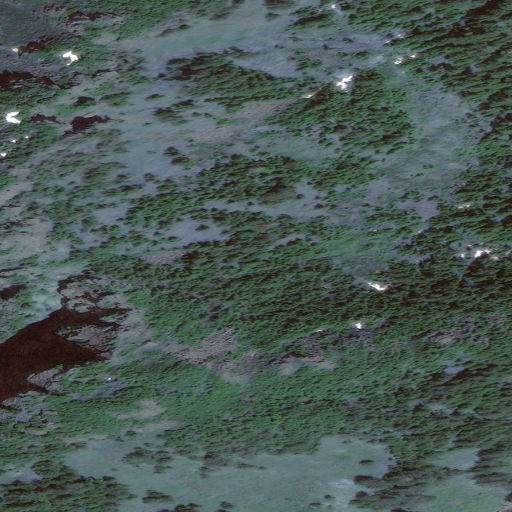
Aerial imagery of mountain in Alaska named Horn Mountain containing only unknown